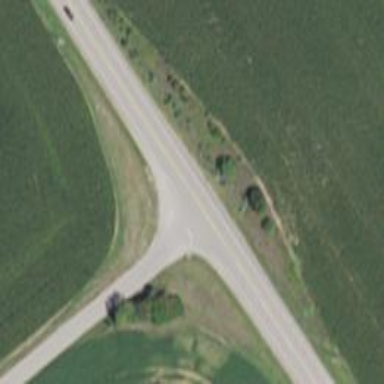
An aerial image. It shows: Stop road.